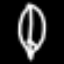
Label: leaf